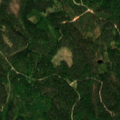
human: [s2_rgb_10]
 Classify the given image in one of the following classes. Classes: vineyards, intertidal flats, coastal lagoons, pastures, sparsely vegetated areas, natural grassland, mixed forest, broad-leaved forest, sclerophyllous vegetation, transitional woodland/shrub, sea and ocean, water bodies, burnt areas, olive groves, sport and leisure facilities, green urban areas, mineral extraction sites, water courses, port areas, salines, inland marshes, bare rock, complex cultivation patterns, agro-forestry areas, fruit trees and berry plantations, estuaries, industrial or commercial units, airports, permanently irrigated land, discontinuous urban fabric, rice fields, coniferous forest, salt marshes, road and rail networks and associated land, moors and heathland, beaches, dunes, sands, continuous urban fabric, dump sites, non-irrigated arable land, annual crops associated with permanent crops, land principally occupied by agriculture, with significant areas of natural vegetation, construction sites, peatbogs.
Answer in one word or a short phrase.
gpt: coniferous forest, mixed forest